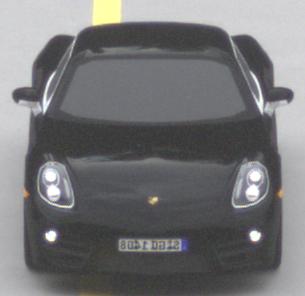
Make: Porsche
Model: Cayman
Detailed model: Cayman (981C)
Model produced from: 2013/03
Model produced until: 2014/04
Doors: 2
Color: black
Road condition: dry road
Daytime: morning or afternoon
Contrast: low contrast